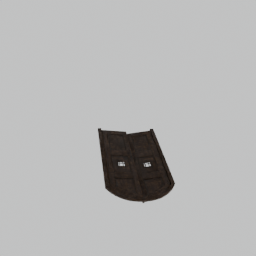
Label: architecture